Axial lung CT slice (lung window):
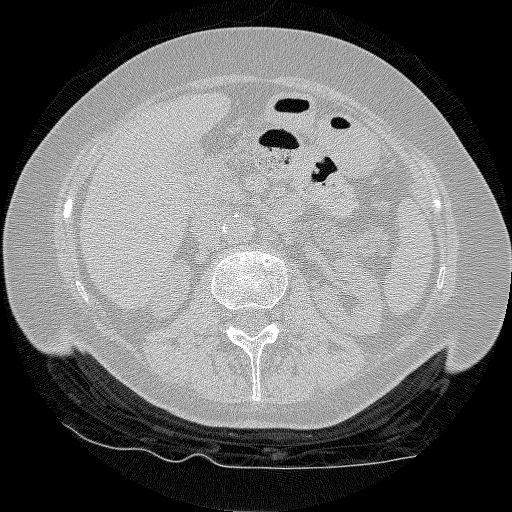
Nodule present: no